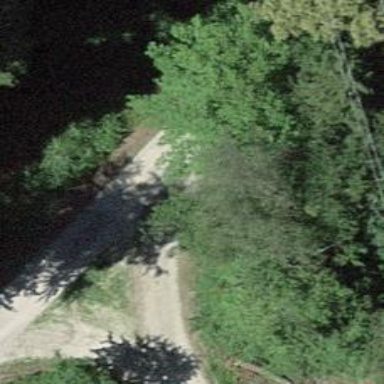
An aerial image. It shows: Compacted cycle track.